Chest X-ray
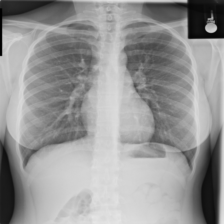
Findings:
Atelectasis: negative
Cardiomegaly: negative
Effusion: negative
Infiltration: negative
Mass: negative
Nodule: negative
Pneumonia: negative
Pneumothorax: negative
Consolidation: negative
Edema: negative
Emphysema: negative
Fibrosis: negative
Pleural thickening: negative
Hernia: negative